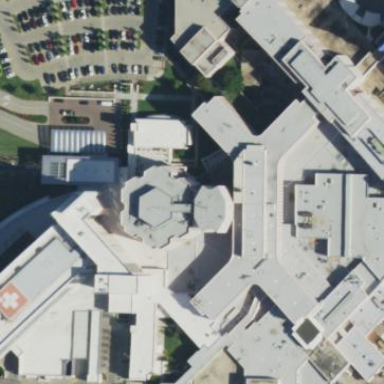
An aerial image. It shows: Hospital building.